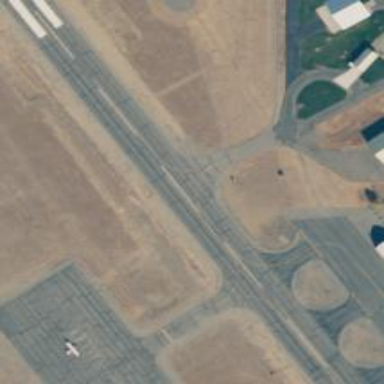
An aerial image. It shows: View of taxiway at the airport.